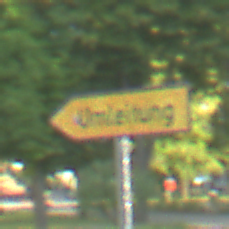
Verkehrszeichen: UmleitungswegweiserLinksweisend
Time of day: SunriseSunset
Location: Outdoor (Suburban)
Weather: PartlyCloudy
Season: NotSpecified
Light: Natural